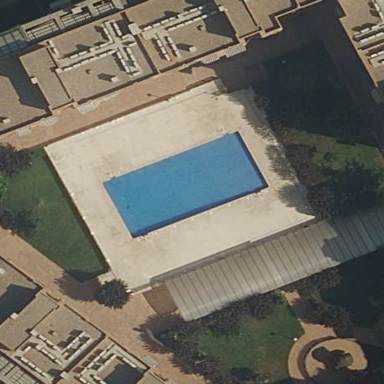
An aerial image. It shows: Swimming pool located in leisure land.